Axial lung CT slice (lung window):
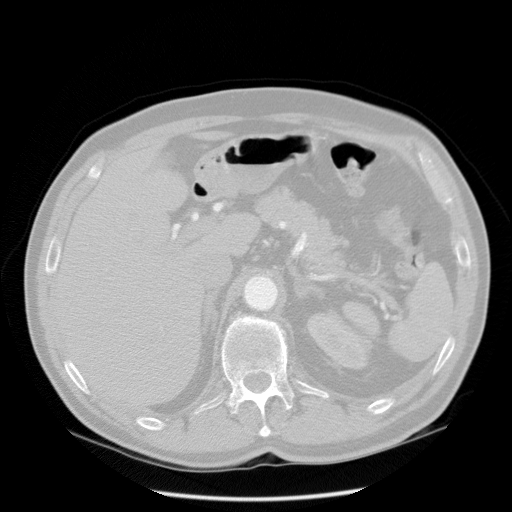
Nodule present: no